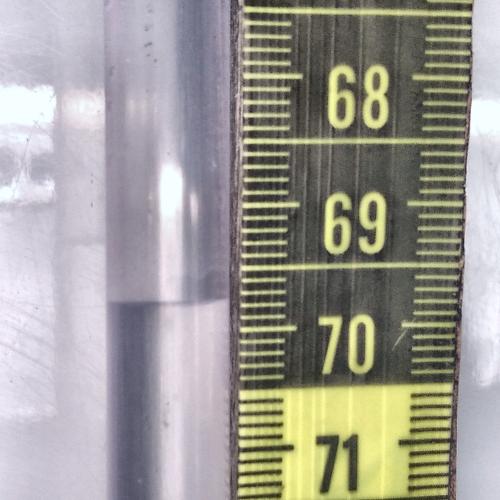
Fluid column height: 69.8 cm